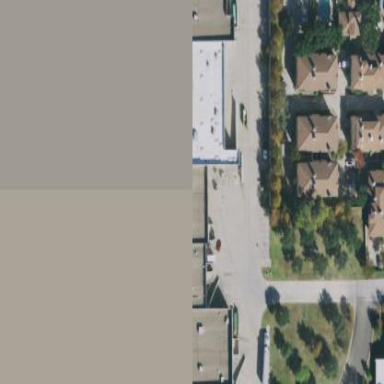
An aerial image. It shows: Commercial building.